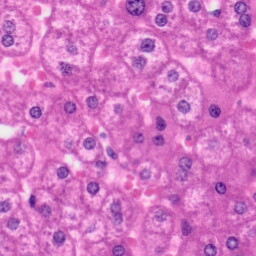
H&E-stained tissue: Liver